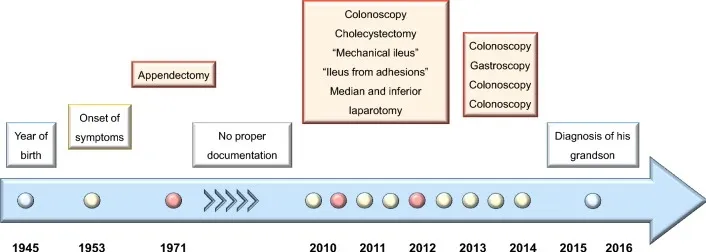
Timeline.
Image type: chart (chart)